Question: What I am trying to do: draw a vertical line and a horizontal line that are perpendicular to each other and meet where the mouse points. A sort of cursor tracker.
My structure: JFrame -> CustomPanel -> other panels/components etc.
CustomPanel inherits from JPanel and it's set as my JFrame's ContentPane.
I tried to use a GlassPane, everything worked perfectly, but I want to keep my events, not disable them. I still want to be able to click buttons etc.
A relevant question is this <URL>. Everything behaves as expected when I move my mouse where there are empty places in my CustomPanel, but it still doesn't paint over the other components.
In the image it should have continued painting over the button, but it stopped when I entered it and then resumed when I exited.

Code below.
'''
public class Painter {
/**
* @param args the command line arguments
*/
public static void main(String[] args) {
// TODO code application logic here
JFrame frame = new JFrame();
frame.setSize(600, 600);
frame.setPreferredSize(new Dimension(600, 600));
frame.setContentPane(new CustomPanel());
frame.setDefaultCloseOperation(JFrame.EXIT_ON_CLOSE);
frame.setVisible(true);
}
}
class CustomPanel extends JPanel {
int x = 0;
int y = 0;
public CustomPanel() {
addMouseListener(new AdapterImplementation(this));
addMouseMotionListener(new AdapterImplementation(this));
add(new JButton("TESTBTN"));
setSize(new Dimension(600, 600));
setPreferredSize(new Dimension(600, 600));
setVisible(true);
}
@Override
public void paint(Graphics g) {
super.paint(g);
g.drawLine(0, y, getWidth(), y);
g.drawLine(x, 0, x, getHeight());
}
public void setX(int x) {
this.x = x;
}
public void setY(int y) {
this.y = y;
}
}
'''
and my adapter:
'''
public class AdapterImplementation extends MouseAdapter {
CustomPanel pane;
public AdapterImplementation(CustomPanel pane) {
this.pane = pane;
}
@Override
public void mouseDragged(MouseEvent e) {
int x = e.getX();
int y = e.getY();
pane.setX(x);
pane.setY(y);
pane.repaint();
}
@Override
public void mouseMoved(MouseEvent e) {
System.out.println("MOUSE MOVED");
int x = e.getX();
int y = e.getY();
pane.setX(x);
pane.setY(y);
pane.repaint();
}
}
'''
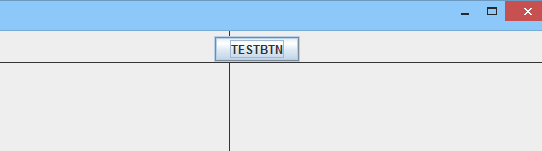
Answer: The problem here is that the 'MouseListeners' are registered with your 'CustomPanel' but not with the 'JButton' so the latter does not process events from the listeners.
Also, as you've seen, events to underlying components will be blocked when using GlassPane.
A 'JLayeredPane' could be used to as a topmost container to capture the 'MouseEvents' using your current listeners.
Note: Override 'paintComponent' instead of 'paint' for custom painting in Swing and remember to invoke 'super.paintComponent(g)'.
- <URL>